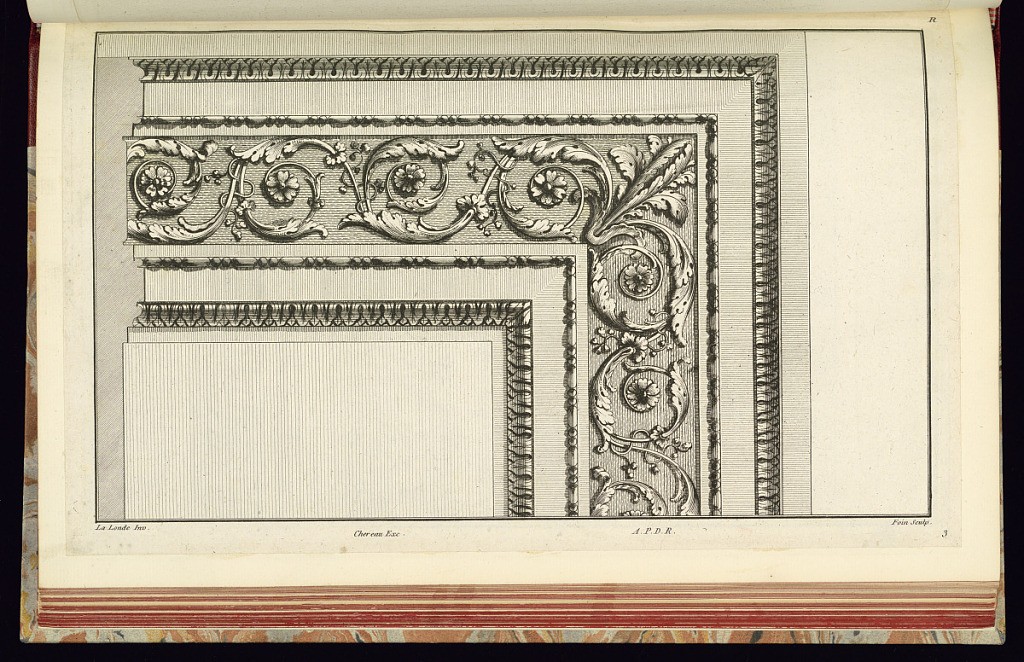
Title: Frame or Cornice Design
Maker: Richard de Lalonde, French, active 1780–96
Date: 1785-1788
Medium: Etching on off-white laid paper
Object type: Print
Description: Frame or cornice design with, from sight edge to back edge, lamb tongue, bead and dart, scrolling acanthus leaf, bead and dart, lamb leaf ornamentation. The plate is signed and numbered.